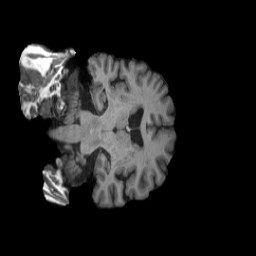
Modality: T1w
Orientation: coronal
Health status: healthy